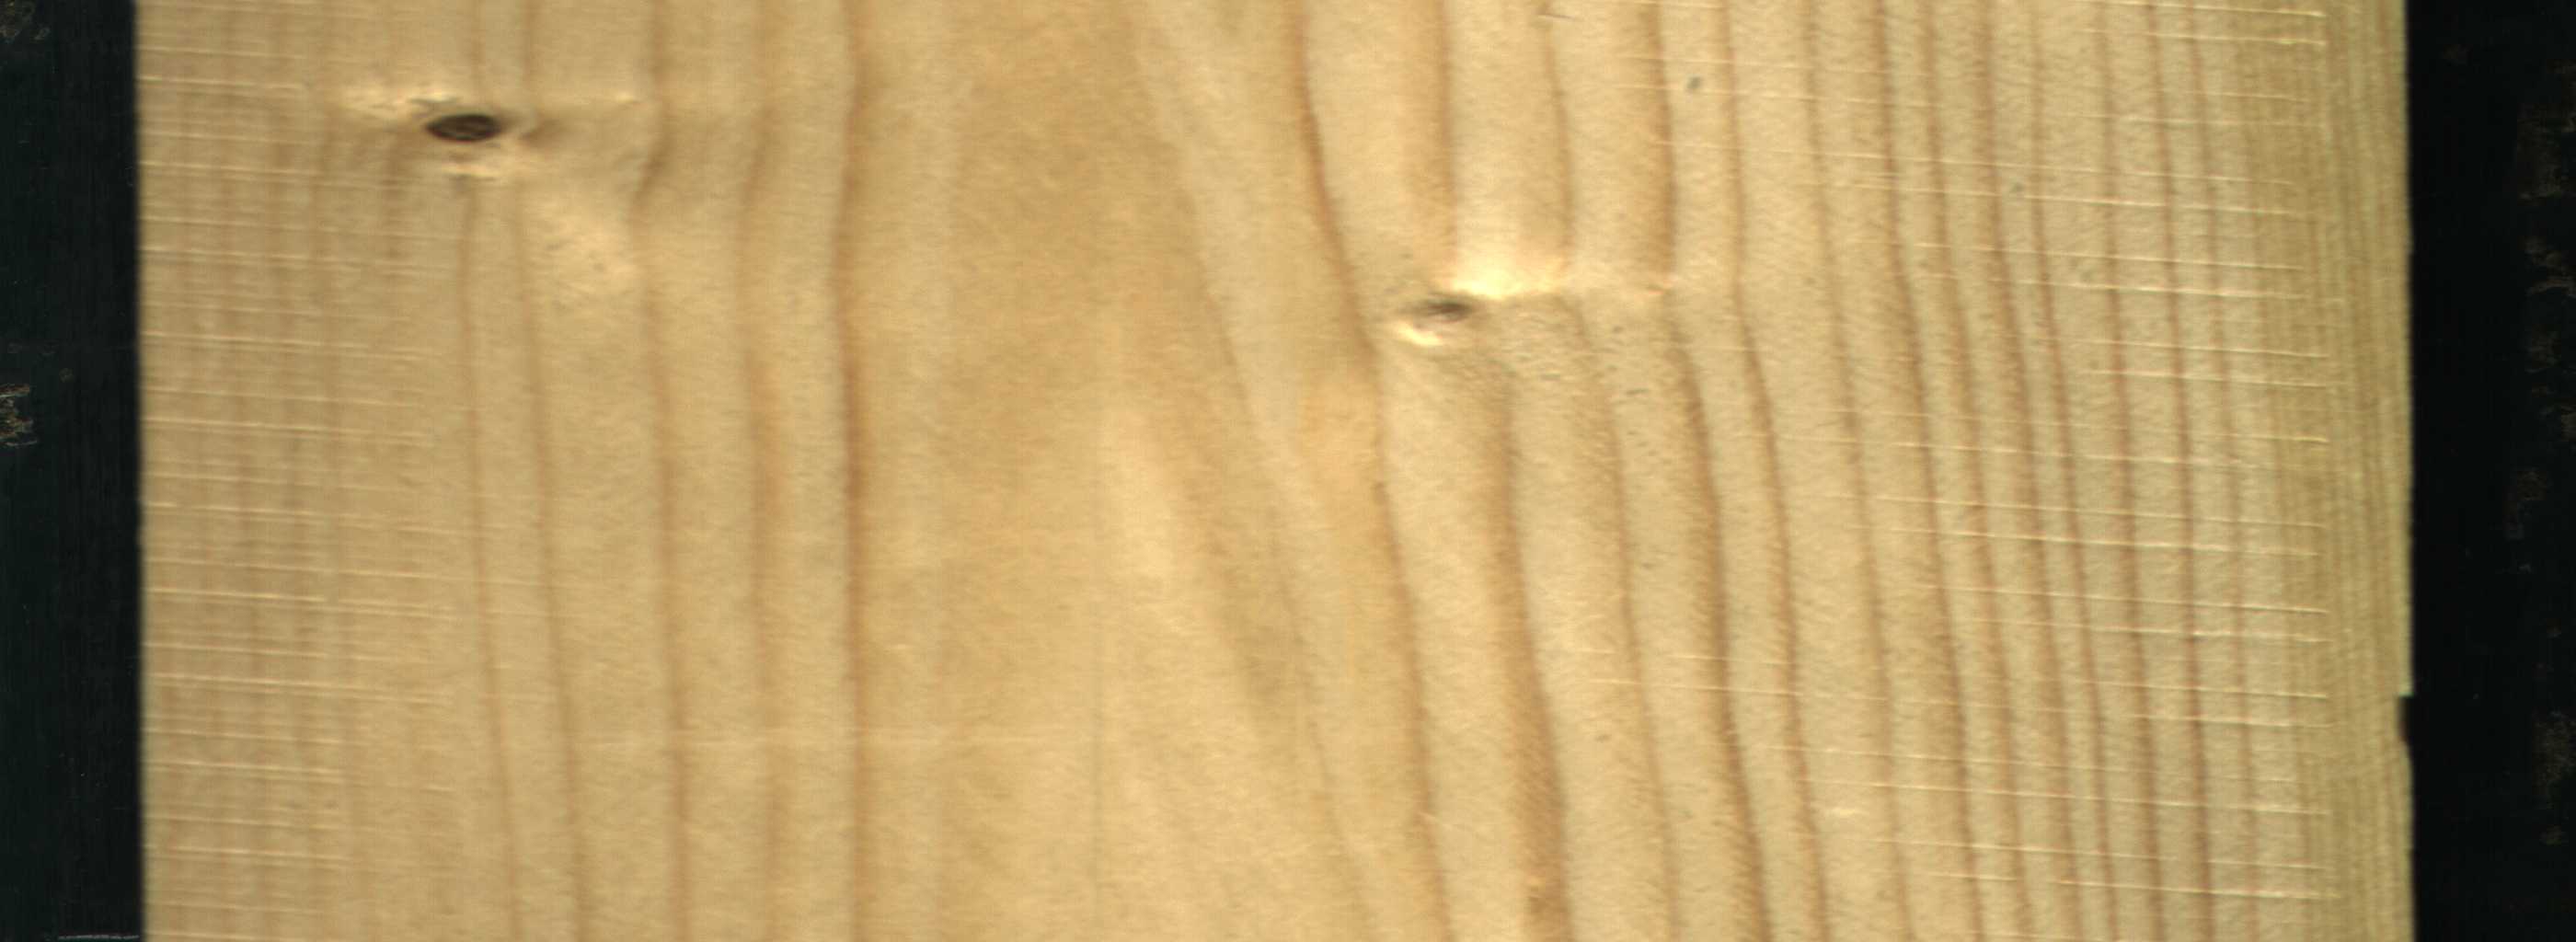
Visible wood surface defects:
Dead_Knot
Live_Knot